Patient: sex M, age 56
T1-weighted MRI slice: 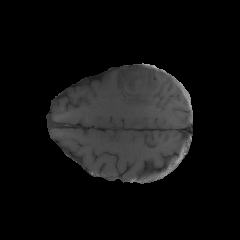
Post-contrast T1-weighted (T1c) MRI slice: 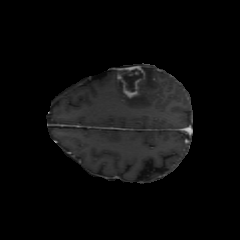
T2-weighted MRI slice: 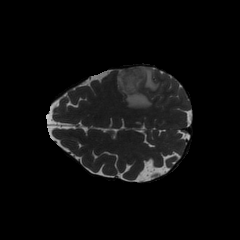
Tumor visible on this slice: yes
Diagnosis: Glioblastoma, IDH-wildtype
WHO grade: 4